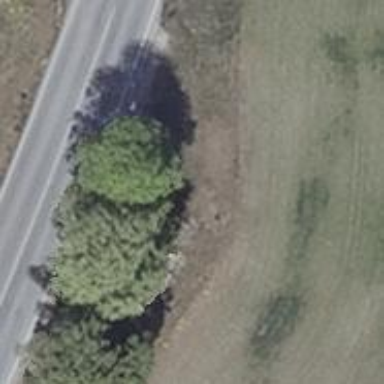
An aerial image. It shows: Row of deciduous broadleaved trees.